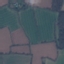
Label: Pasture